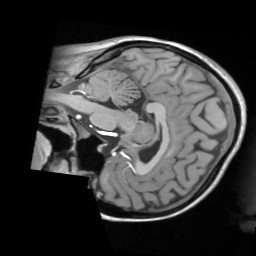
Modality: T1w
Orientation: sagittal